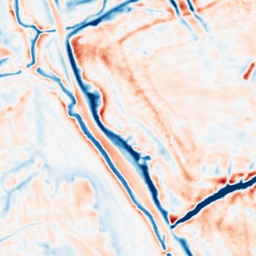
Category: multiscale
Decomposition family: dog
Decomposition parameters: sigma_low: 1
sigma_high: 5
Upsampling method: regularized
Upsampling parameters: scale: 4
lambda_reg: 0.01
Upsampling scale: 4